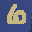
Label: 6